Question: I've made a GUI game that is much like minesweeper, although there is much less logic. Basically a user clicks a space and sees if there is gold underneath and if there isn't, it shows an X. If there is, it shows a gold piece. I want to make so the game restarts and all the data is reset once the user finds 10 gold pieces. However, I'm not having success with my 'do while' loop. I've commented out the part of my code that causes me problems. Each time I run the program with the stuff that I have commented out, it gets stuck and won't continue running when I click the first button. Otherwise, with the stuff commented out, it works how it should.
'do while'

'''
public class NuggetPanel extends JPanel {
// variable declaration
boolean restartGame = false;
JButton[][] buttons = new JButton[12][12];
JButton restart = new JButton("You win! Click to restart game");
int count = 0;
int goldFound = 0;
JLabel clickCount = new JLabel("Number of digs: " + count);
JLabel goldCount = new JLabel("Gold found: " + goldFound);
// sets up the panel
public NuggetPanel() {
setLayout(new GridLayout(12, 12, 2, 2));
JPanel LabelPane = new JPanel();
//creates 2D array of buttons
for (int i = 0; i < buttons.length; i++) {
for (int j = 0; j < buttons[i].length; j++) {
buttons[i][j] = new JButton("");
buttons[i][j].addActionListener(new buttonListener());
add(buttons[i][j]);
}
}
//adds components
LabelPane.add(clickCount);
LabelPane.add(goldCount);
LabelPane.add(restart);
add(LabelPane);
restart.setVisible(false);
}
// button is clicked
private class buttonListener implements ActionListener {
@Override
public void actionPerformed(ActionEvent e) {
// do{
// finds which button was clicked
JButton buttonClicked = (JButton) e.getSource();
restartGame = false;
restart.setVisible(false);
// sets up gold array
Boolean[] randomGold = new Boolean[144];
// fills gold array with 10 true elements
for (int i = 0; i < randomGold.length; i++) {
randomGold[i] = false;
// sets 10 indexes in the array to true
if (i == 10 || i == 20 || i == 30 || i == 40 || i == 50 || i == 60 || i == 70 || i == 80 || i == 90 || i == 100) {
randomGold[i] = true;
}
}
// randomizes gold array
Collections.shuffle(Arrays.asList(randomGold));
// iterates through button array
for (int i = 0; i < buttons.length; i++) {
for (int j = 0; j < buttons[i].length; j++) {
if (buttonClicked == buttons[i][j]) {
// if there is a gold under the square, shows gold icon
if (randomGold[i] == true) {
buttons[i][j].setIcon(new ImageIcon("./src/Gold.jpg"));
buttons[i][j].removeActionListener(this);
goldFound++;
count++;
clickCount.setText("Number of digs: " + count);
goldCount.setText("Gold found: " + goldFound + " ");
}
// if there is no gold under the square, shows X
else {
buttons[i][j].removeActionListener(this);
buttons[i][j].setIcon(new ImageIcon("./src/Missed.png"));
count++;
clickCount.setText("Number of digs: " + count);
goldCount.setText("Gold found: " + goldFound);
}
// if (goldFound == 10) {
// restart.setVisible(true);
// }
//
// if (buttonClicked == restart) {
// count = 0;
// goldFound = 0;
// clickCount.setText("Number of digs: " + count);
// for (int x = 0; i < buttons.length; i++)
// {
// for(int y = 0; j < buttons[i].length; j++)
// {
// buttons[x][y].setIcon(null);
// }
// }
// restartGame = true;
// }
j = buttons[i].length - 1;
i = buttons.length - 1;
}
}
}
// } while(restartGame = true);
}
}
}
'''
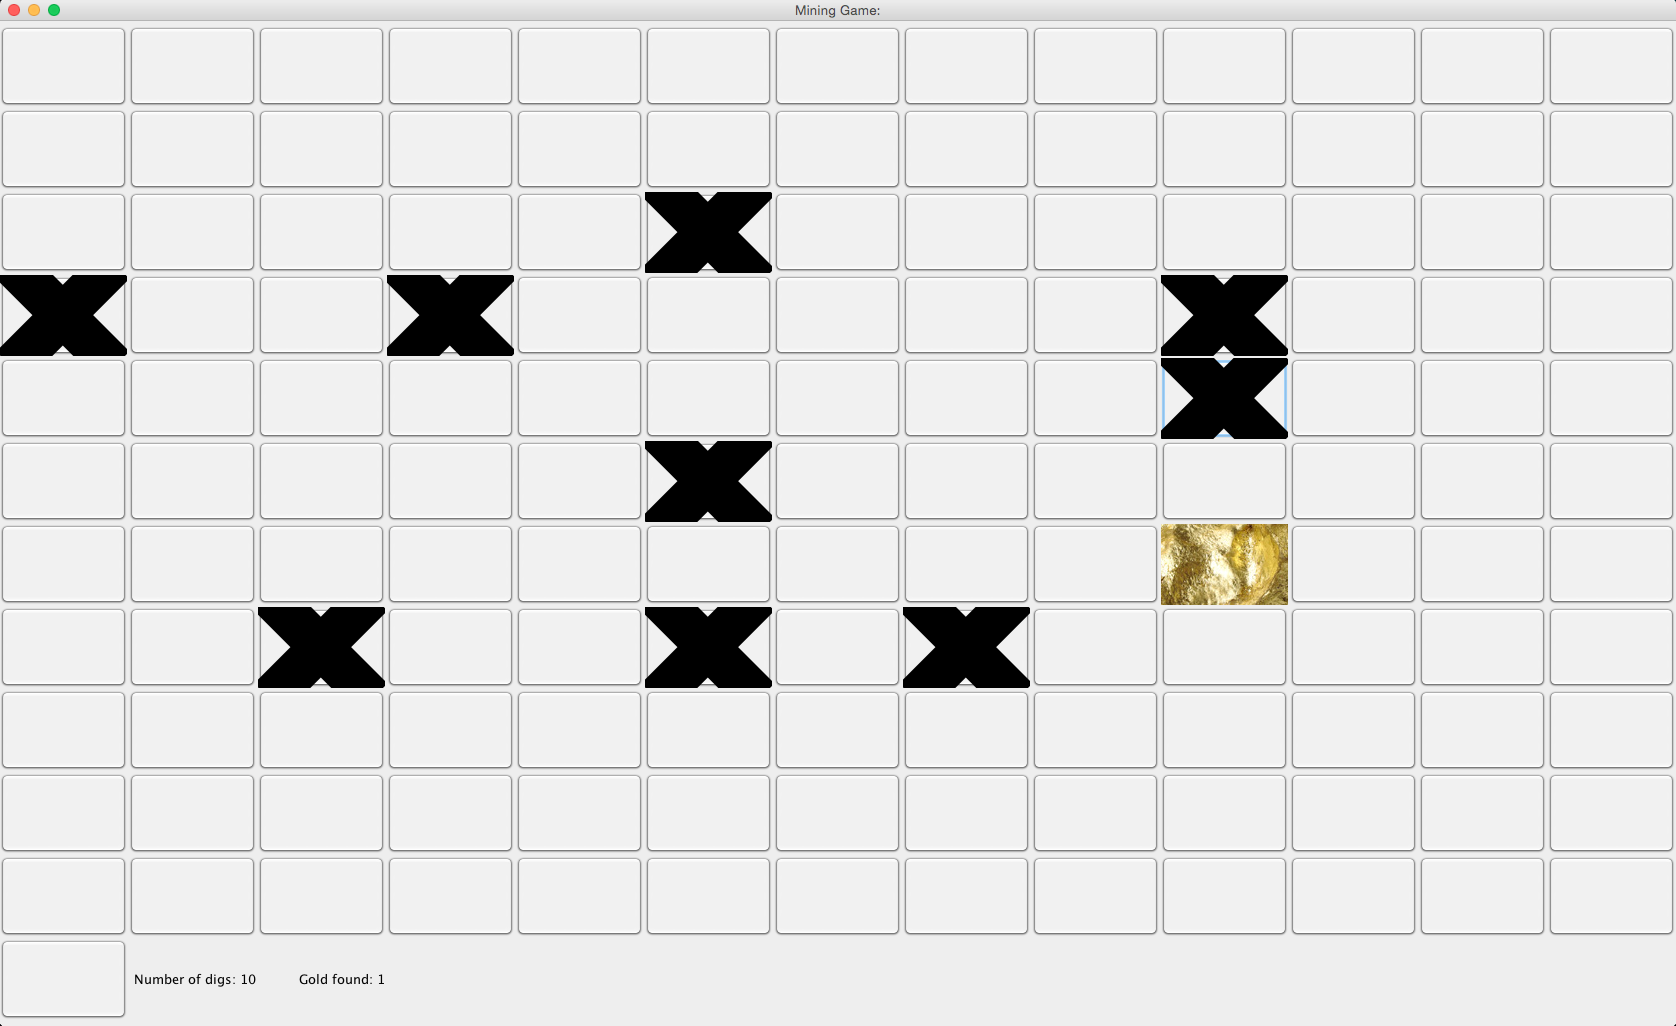
Answer: > Also, why is my 12x12 button grid I've set up showing up not proportional to how I set up the 2D button array?
This is a two fold issue. 'JButton' has 'margin' properties which aren't normally square. Also, when you add components to a 'GridLayout', ALL the components get sized the same, so when you add your 'LabelPane' to the layout, it forces all the buttons to have at least it's width.
Instead, put your buttons onto a separate panel, using a 'GridLayout', and then put this and the LabelPanel onto your 'NuggetPanel' using a 'BorderLayout', for example...
'''
public NuggetPanel() {
setLayout(new BorderLayout());
JPanel buttonPane = new JPanel(new GridLayout(12, 12, 2, 2));
//creates 2D array of buttons
for (int i = 0; i < buttons.length; i++) {
for (int j = 0; j < buttons[i].length; j++) {
// nb: I'd use a "blank" icon which was the same
// size as the other icons and set it as the
// buttons icon, this will ensure that the
// buttons are always the right size...
buttons[i][j] = new JButton("");
buttons[i][j].setMargin(new Insets(5, 5, 5, 5));
buttons[i][j].addActionListener(new buttonListener());
buttonPane.add(buttons[i][j]);
}
}
//adds components
JPanel LabelPane = new JPanel();
LabelPane.add(clickCount);
LabelPane.add(goldCount);
LabelPane.add(restart);
add(buttonPane);
add(LabelPane, BorderLayout.SOUTH);
restart.setVisible(false);
}
'''
> How can I make my program restart and the data values reset once a user uncovers 10 gold pieces?
This is a more complex issue and will require you to change the way you are thinking.
'actionPerfomed' will be called when every ANY button is clicked, but what you are doing is randomizing the location of the gold as well...this will make it almost impossible for the user to win. Why? Because it's possible to place a piece of gold under a button which as already been checked...
'''
@Override
public void actionPerformed(ActionEvent e) {
// finds which button was clicked
JButton buttonClicked = (JButton) e.getSource();
restartGame = false;
restart.setVisible(false);
// sets up gold array
Boolean[] randomGold = new Boolean[144];
// fills gold array with 10 true elements
for (int i = 0; i < randomGold.length; i++) {
randomGold[i] = false;
// sets 10 indexes in the array to true
if (i == 10 || i == 20 || i == 30 || i == 40 || i == 50 || i == 60 || i == 70 || i == 80 || i == 90 || i == 100) {
randomGold[i] = true;
}
}
// randomizes gold array
Collections.shuffle(Arrays.asList(randomGold));
'''
Instead, create a method which can be used to reset or initialise the state of the game...
'''
protected void reset() {
// sets up gold array
randomGold = new Boolean[144];
// fills gold array with 10 true elements
for (int i = 0; i < randomGold.length; i++) {
randomGold[i] = false;
// sets 10 indexes in the array to true
if (i == 10 || i == 20 || i == 30 || i == 40 || i == 50 || i == 60 || i == 70 || i == 80 || i == 90 || i == 100) {
randomGold[i] = true;
}
}
// randomizes gold array
Collections.shuffle(Arrays.asList(randomGold));
for (int i = 0; i < buttons.length; i++) {
for (int j = 0; j < buttons[i].length; j++) {
// Reset the image icon with a blank image...
buttons[i][j].setText("");
buttons[i][j].setEnabled(true);
}
}
}
'''
This should be called at the end of your constructor as well. This will ensure that the game is a ready state to be played...
Instead of using 'buttons[i][j].removeActionListener(this);', simple set the button as disabled using 'buttons[i][j].setEnabled(false);', this makes it easier to reset the button, as you don't need to care if the button already has an 'ActionListener' associated with it or not (which could lead to your 'actionPerformed' method been called multiple times for a single button :P)
At the end of your 'actionPerformed' method, you simply need to make a check for the number of 'goldFound' and call 'reset' to reset the game...
'''
if (goldFound == 10) {
JOptionPane.showMessageDialog(NuggetPanel.this, "You win");
reset();
}
'''
# Additional...
Don't load resources from your 'src' directory using something like...
'''
buttons[i][j].setIcon(new ImageIcon("./src/Missed.png"));
'''
This will fail once the code is built. Instead, you need to reference the resource as an embedded resource and use 'Class#getResource'
'''
buttons[i][j].setIcon(new ImageIcon(getClass().getResource("/Missed.png")));
'''
But frankly, this is a little wasteful, you could, instead, define the icons as constants....
'''
public static final ImageIcon MISSED_ICON = new ImageIcon(getClass().getResource("/Missed.png")));
'''
And then simply reference it when ever you need to...
'''
buttons[i][j].setIcon(MISSED_ICON);
'''
Personally, I prefer 'ImageIO.read' as it throws an 'IOException', but it makes it more complicated to set up constants...
Also, I would probably consider using a 'List' of some kind to manage the buttons and "gold" locations as it's simply to use 'List#indexOf(Object)' then having to run through your double loop each time...